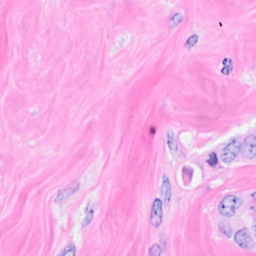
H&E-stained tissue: Breast